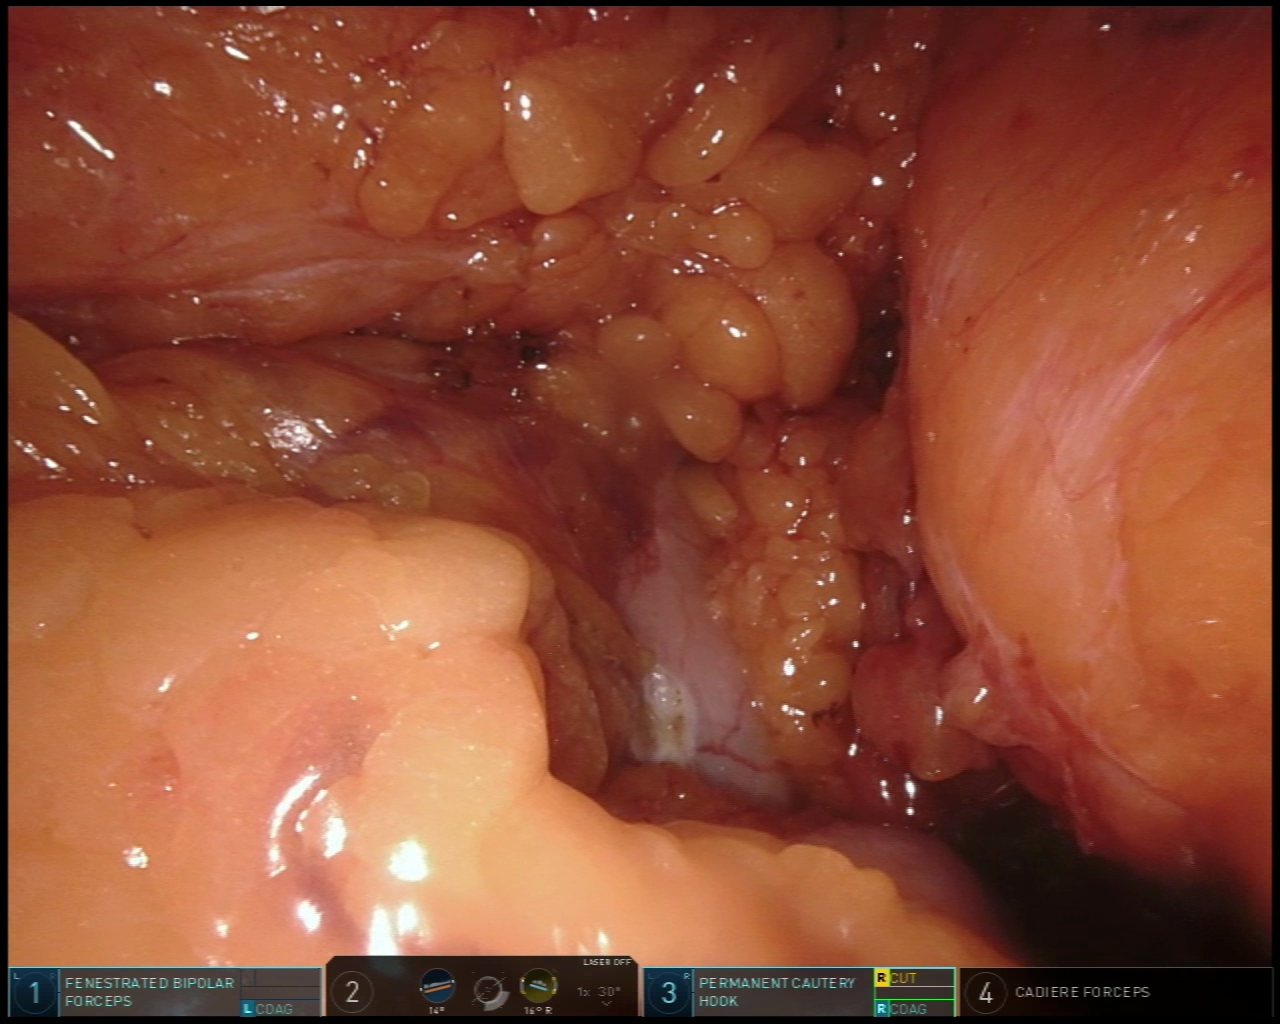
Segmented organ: stomach
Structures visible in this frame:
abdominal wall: no
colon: yes
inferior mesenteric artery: no
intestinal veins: no
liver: no
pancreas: no
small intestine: no
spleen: no
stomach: yes
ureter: no
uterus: no
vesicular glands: no